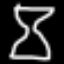
Label: hourglass